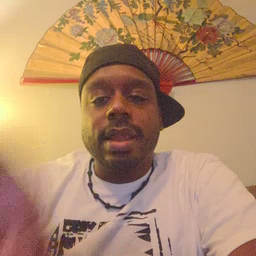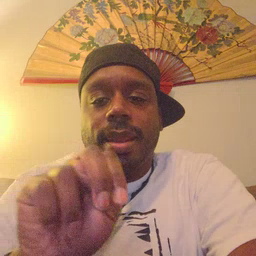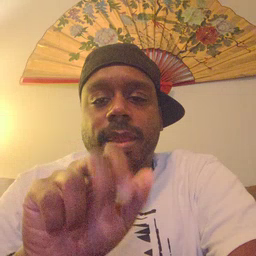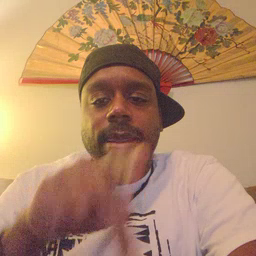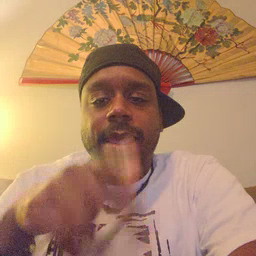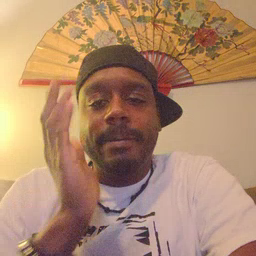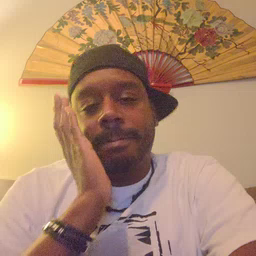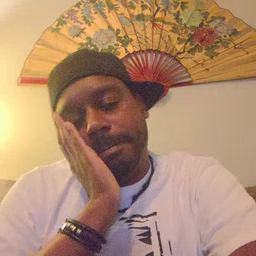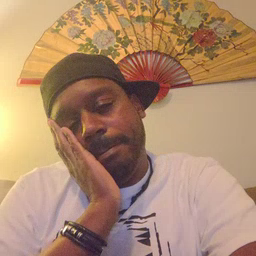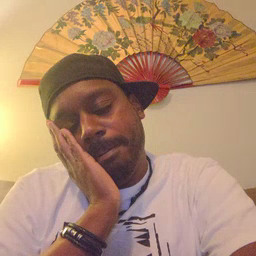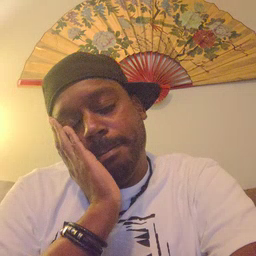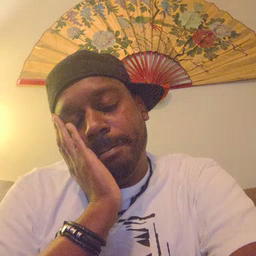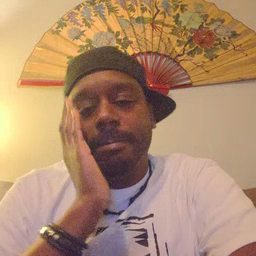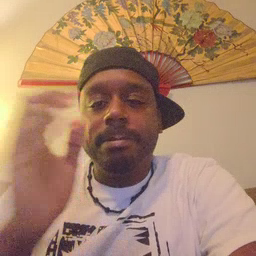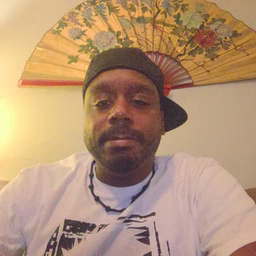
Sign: nap